Question: How do you add custom text to the buttons of a JOptionPane.showInputDialog?
I know about this question <URL>, but it doesn't answer the question asked, it just references them to JavaDocs, which doesn't answer it.
Code So Far:
'''
Object[] options1 = {"Try This Number",
"Choose A Random Number",
"Quit"};
JOptionPane.showOptionDialog(null,
"Enter a number between 0 and 10000",
"Enter a Number",
JOptionPane.YES_NO_CANCEL_OPTION,
JOptionPane.PLAIN_MESSAGE,
null,
options1,
null);
'''

I would like to add a text field to this.
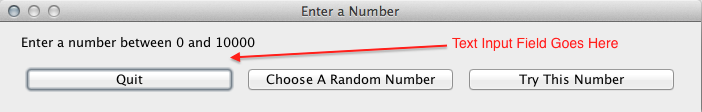
Answer: You can use custom component instead of a string message, for example:
'''
import javax.swing.JLabel;
import javax.swing.JOptionPane;
import javax.swing.JPanel;
import javax.swing.JTextField;
public class TestDialog {
public static void main(String[] args) {
Object[] options1 = { "Try This Number", "Choose A Random Number",
"Quit" };
JPanel panel = new JPanel();
panel.add(new JLabel("Enter number between 0 and 1000"));
JTextField textField = new JTextField(10);
panel.add(textField);
int result = JOptionPane.showOptionDialog(null, panel, "Enter a Number",
JOptionPane.YES_NO_CANCEL_OPTION, JOptionPane.PLAIN_MESSAGE,
null, options1, null);
if (result == JOptionPane.YES_OPTION){
JOptionPane.showMessageDialog(null, textField.getText());
}
}
}
'''